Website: walmart
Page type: review-order
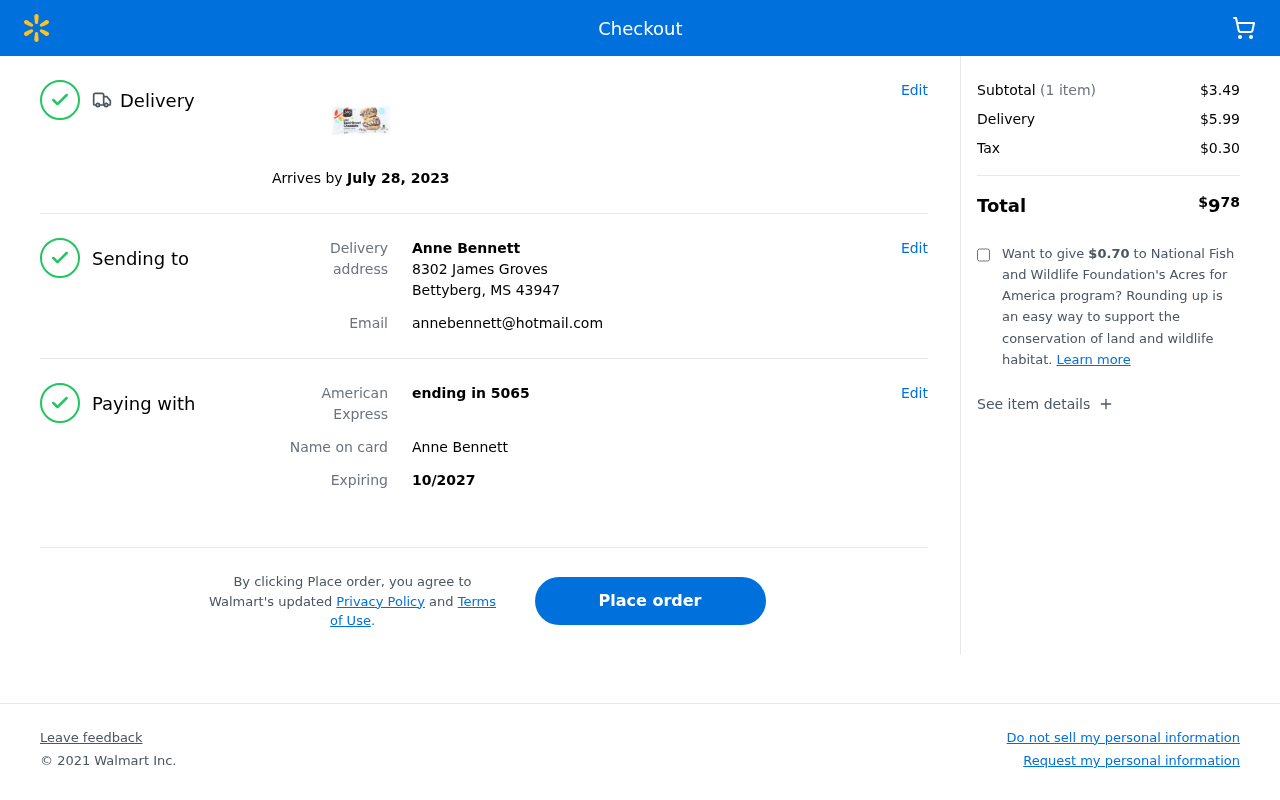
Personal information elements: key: PII_CARD_LAST4
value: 5065
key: PII_CARD_NAME
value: Anne Bennett
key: PII_CARD_TYPE
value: American Express
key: PII_CITY_STATE_ZIP
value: Bettyberg, MS 43947
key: PII_EMAIL
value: annebennett@hotmail.com
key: PII_FULLNAME
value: Anne Bennett
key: PII_STREET
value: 8302 James Groves
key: PII_FIRSTNAME
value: Anne
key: PII_LASTNAME
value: Bennett
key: PII_FULLNAME2
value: Anne Bennett
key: PII_FULLNAME3
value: Anne Bennett
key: PII_FIRSTNAME2
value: Anne
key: PII_FIRSTNAME3
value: Anne
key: PII_LASTNAME2
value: Bennett
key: PII_LASTNAME3
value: Bennett
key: PII_FIRSTNAME_DERIVED
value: Anne
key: PII_LASTNAME_DERIVED
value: Bennett
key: PII_FULLNAME_DERIVED
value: Anne Bennett
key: PII_NAME_FULL_DERIVED
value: Anne Bennett
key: PII_CARD_EXPIRY
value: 10/2027
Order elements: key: ORDER_DELIVERY_DATE
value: July 28, 2023
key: ORDER_NUM_ITEMS
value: (1 item)
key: ORDER_SUBTOTAL
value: $3.49
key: ORDER_SHIPPING_COST
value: $5.99
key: ORDER_TAX
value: $0.30
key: ORDER_TOTAL
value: $978
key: ORDER_DONATION
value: $0.70